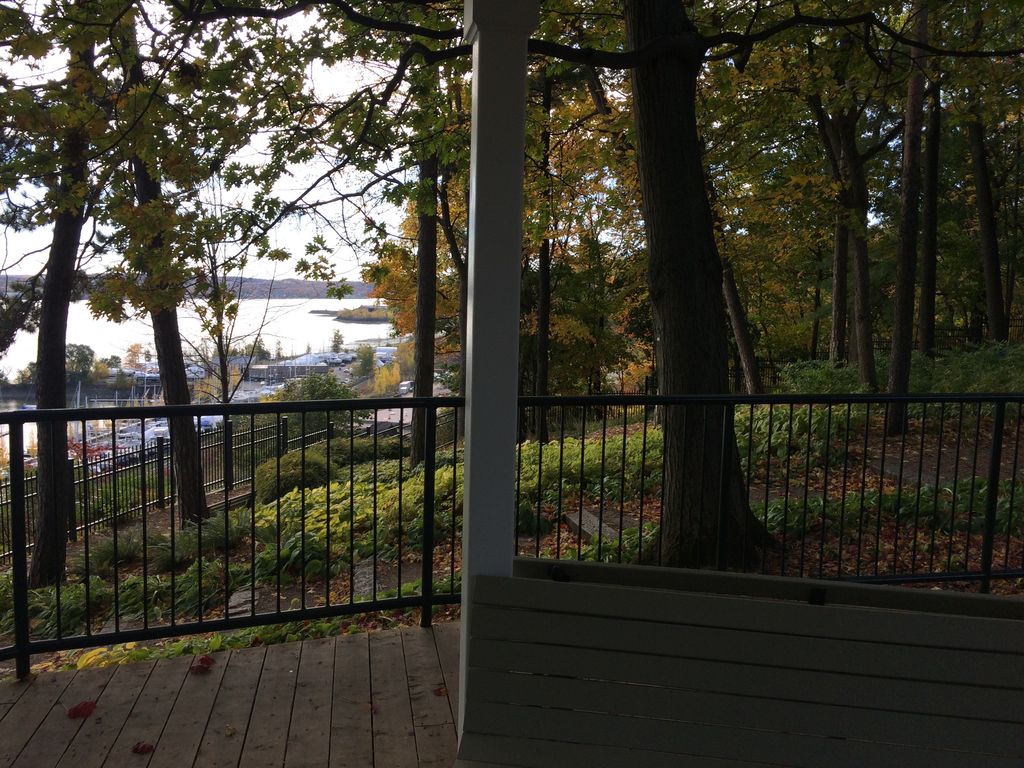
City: quebec_city